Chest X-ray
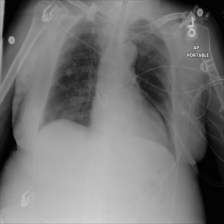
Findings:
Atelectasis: negative
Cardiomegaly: positive
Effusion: negative
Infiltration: positive
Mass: negative
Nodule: negative
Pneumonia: negative
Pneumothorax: negative
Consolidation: negative
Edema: negative
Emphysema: negative
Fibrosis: negative
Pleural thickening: negative
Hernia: negative